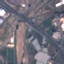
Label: Highway